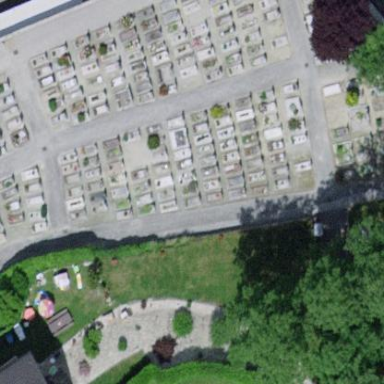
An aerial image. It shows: Cemetery.